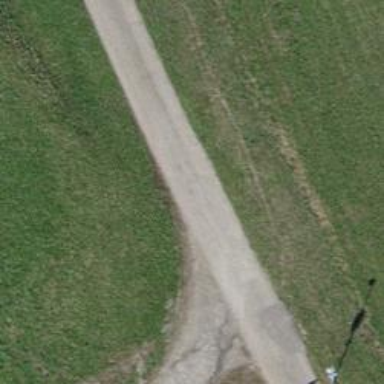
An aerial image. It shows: Swing gate.